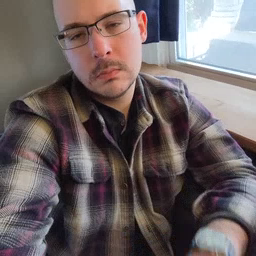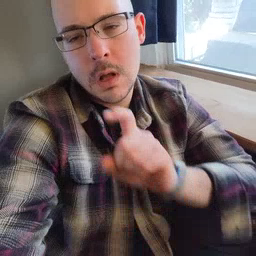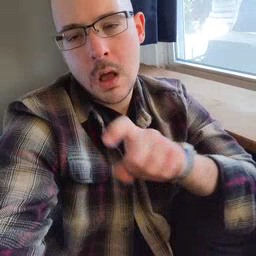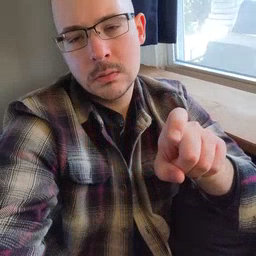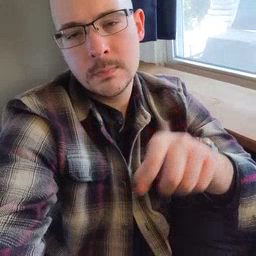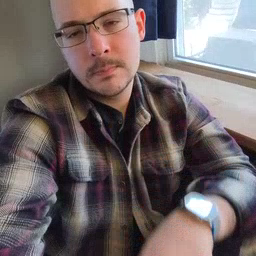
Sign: closet